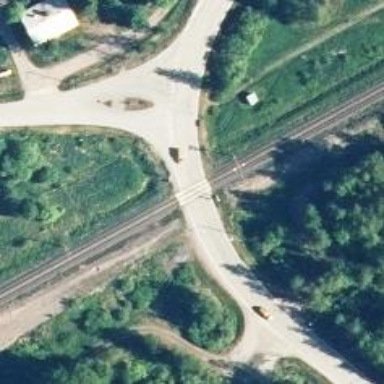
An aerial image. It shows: Level crossing with lights and saltire.